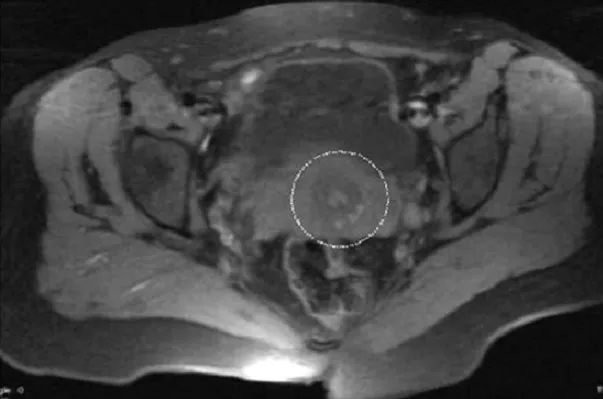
Pelvic MRI: axial sequence (T1 FATSAT) evidenced multiple round lesions in hypersignal T1 facing the cervical vaginal area.
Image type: radiology (mri)